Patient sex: M
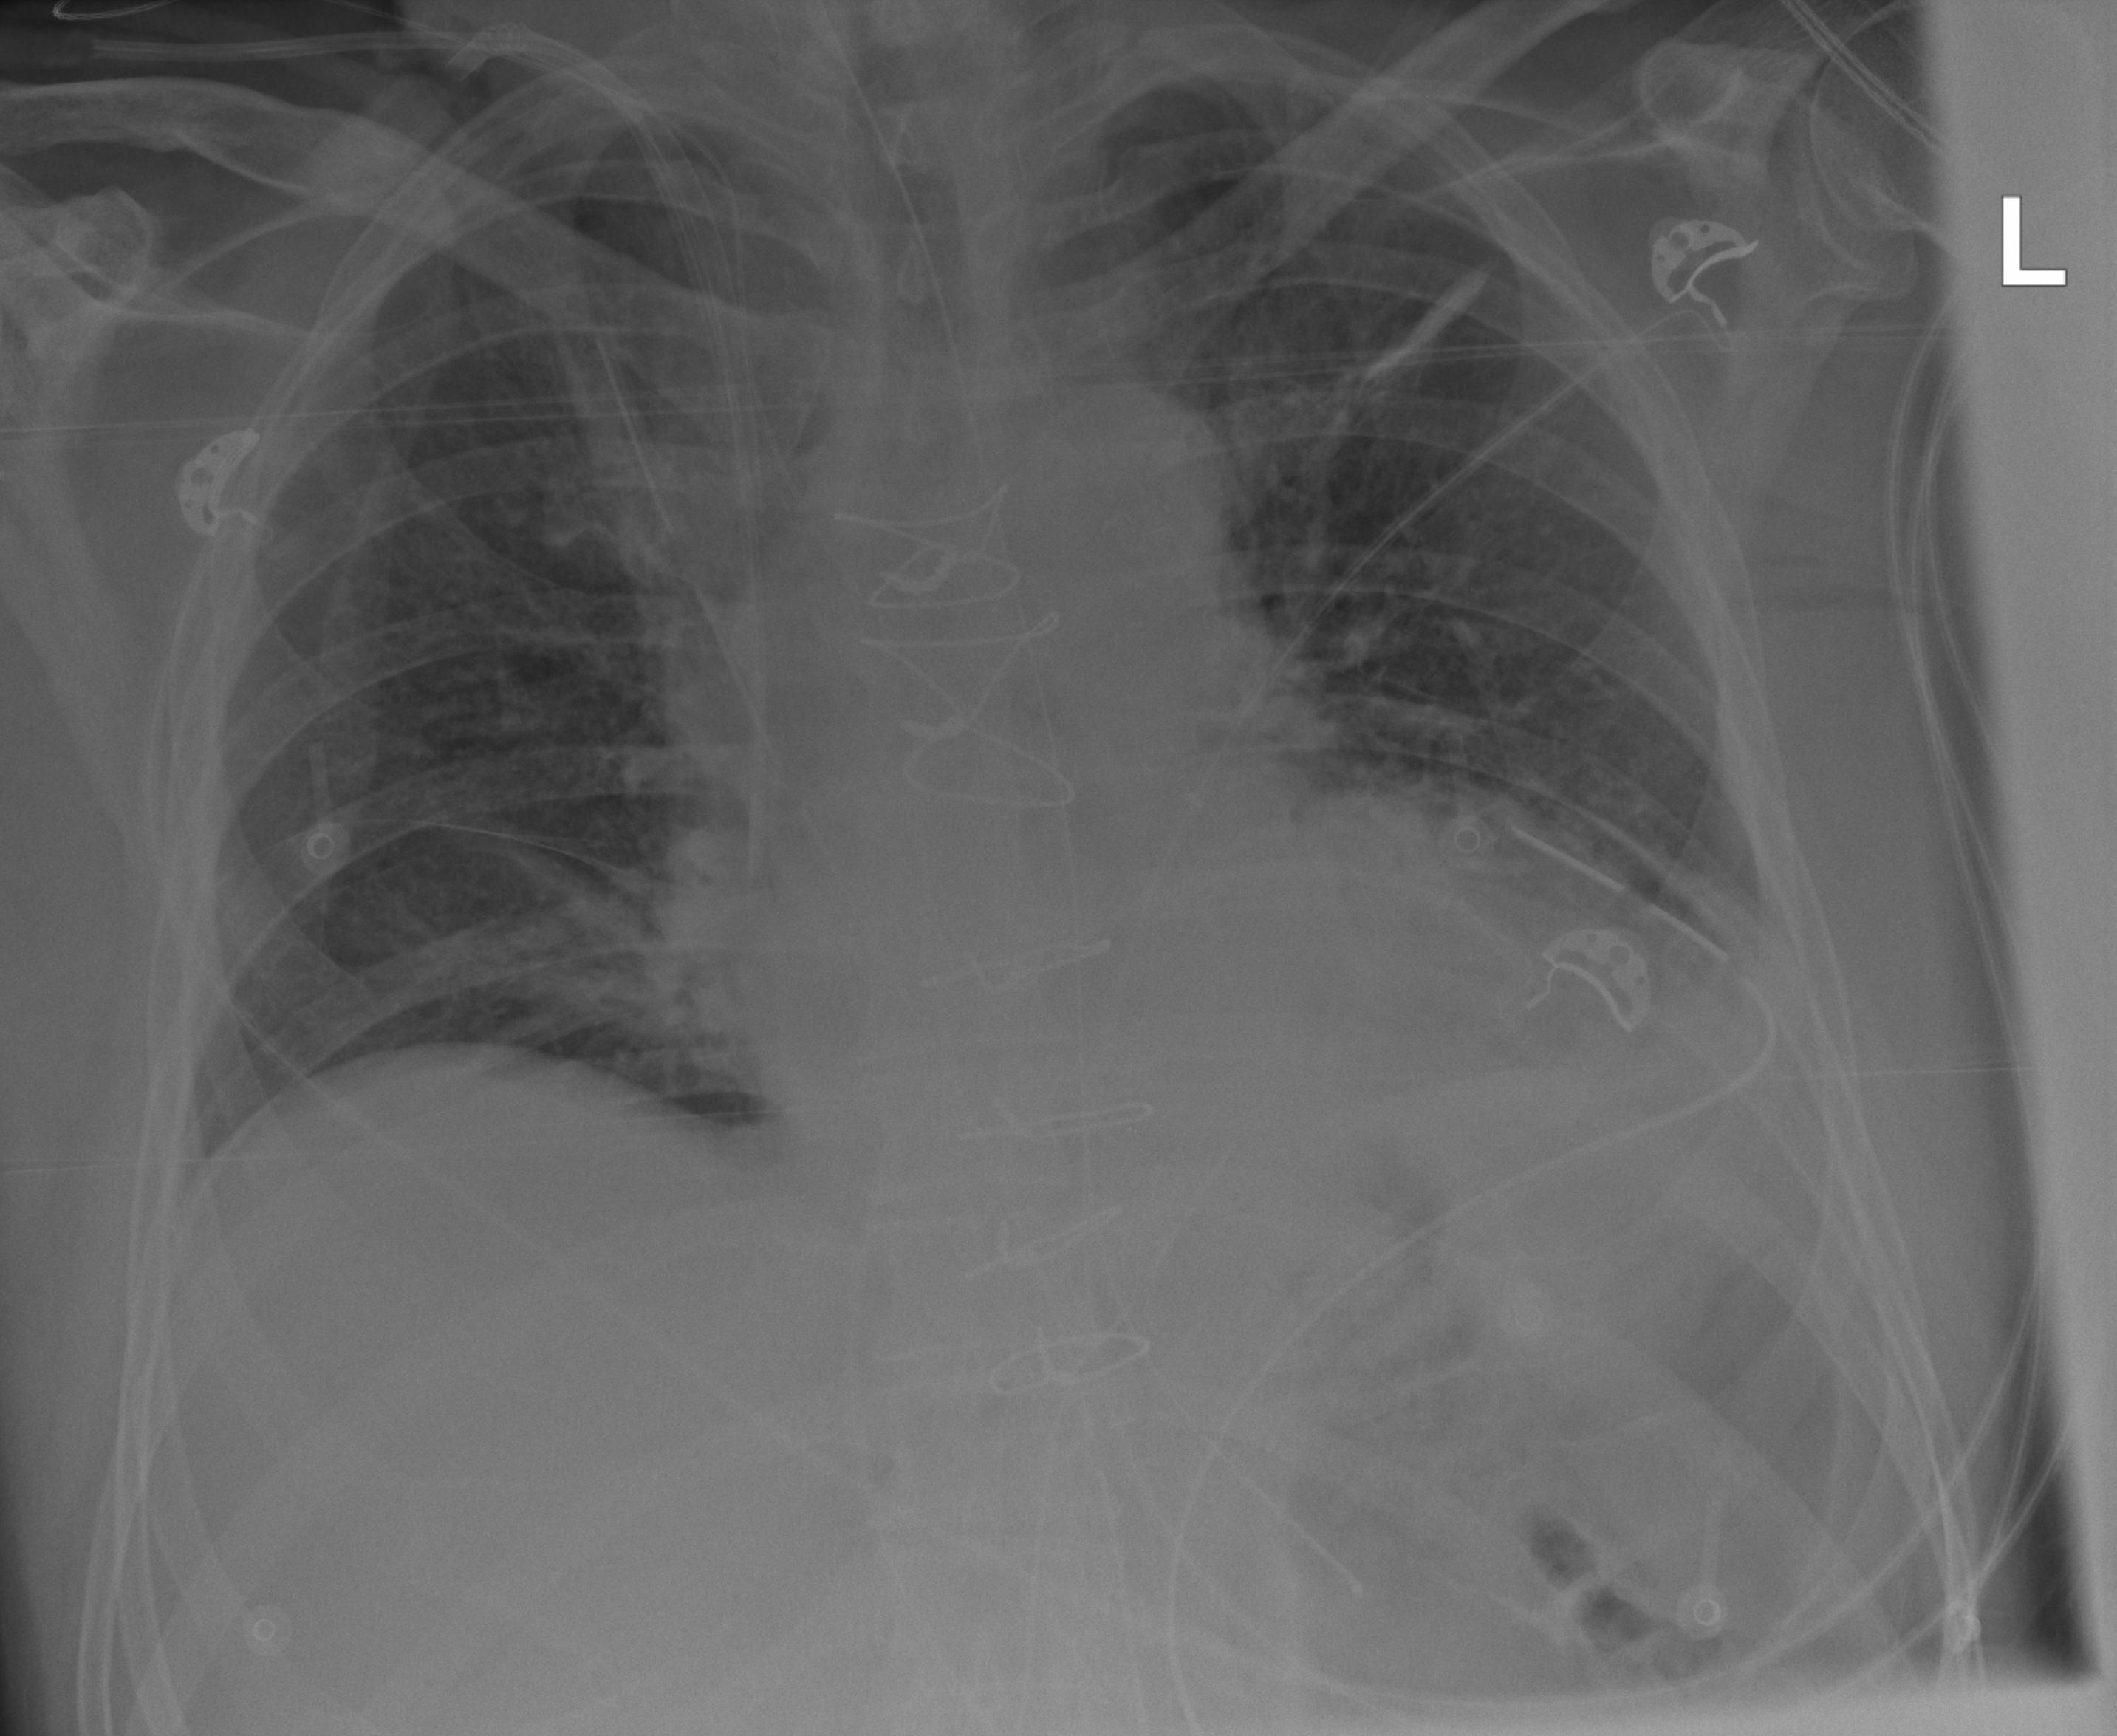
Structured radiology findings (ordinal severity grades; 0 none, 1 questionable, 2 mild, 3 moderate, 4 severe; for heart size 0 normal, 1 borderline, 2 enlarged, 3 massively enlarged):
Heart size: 1
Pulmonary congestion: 2
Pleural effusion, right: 0
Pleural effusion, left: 2
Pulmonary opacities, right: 0
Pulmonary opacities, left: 0
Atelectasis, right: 2
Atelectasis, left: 2